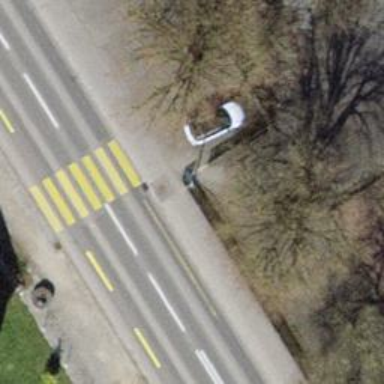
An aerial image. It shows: Kerb barrier.